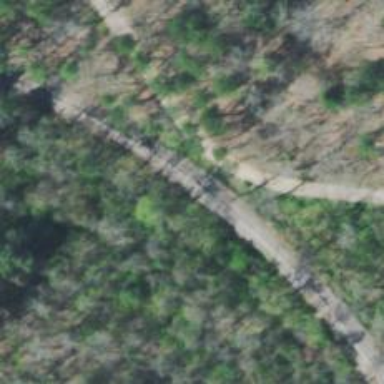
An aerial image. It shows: Railway track.